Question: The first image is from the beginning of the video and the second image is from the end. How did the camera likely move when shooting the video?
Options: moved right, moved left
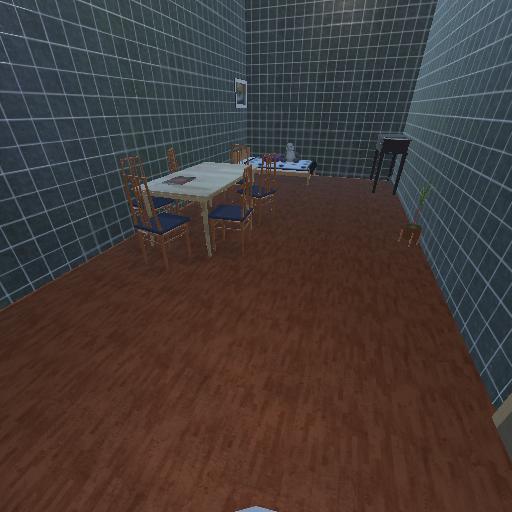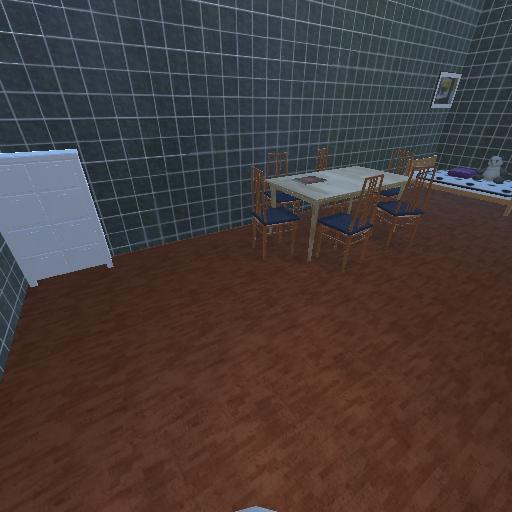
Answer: moved right